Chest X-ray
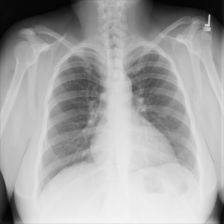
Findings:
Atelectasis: negative
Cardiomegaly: negative
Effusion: negative
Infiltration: negative
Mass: negative
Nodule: negative
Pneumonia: negative
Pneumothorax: negative
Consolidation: negative
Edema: negative
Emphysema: negative
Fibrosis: negative
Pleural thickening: negative
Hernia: negative